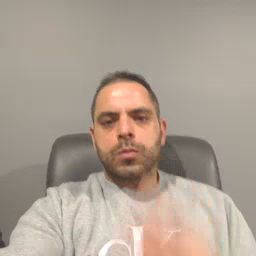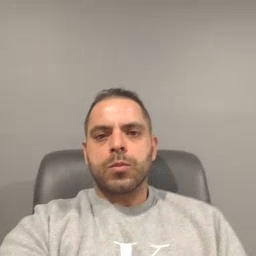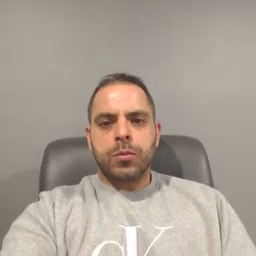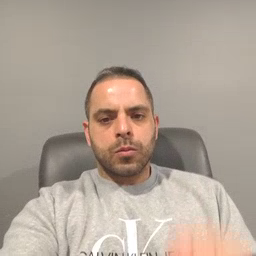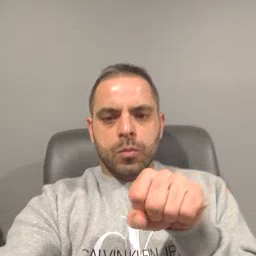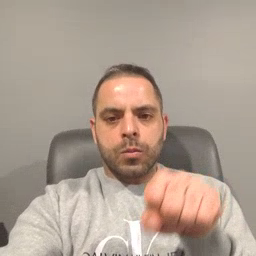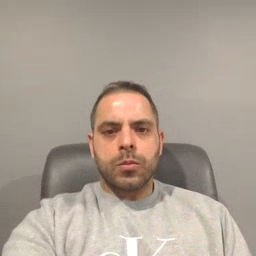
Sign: shoe